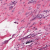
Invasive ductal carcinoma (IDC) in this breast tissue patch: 0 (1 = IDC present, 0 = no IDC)